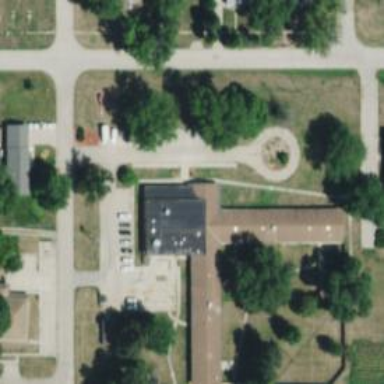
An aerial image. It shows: Nursing home.